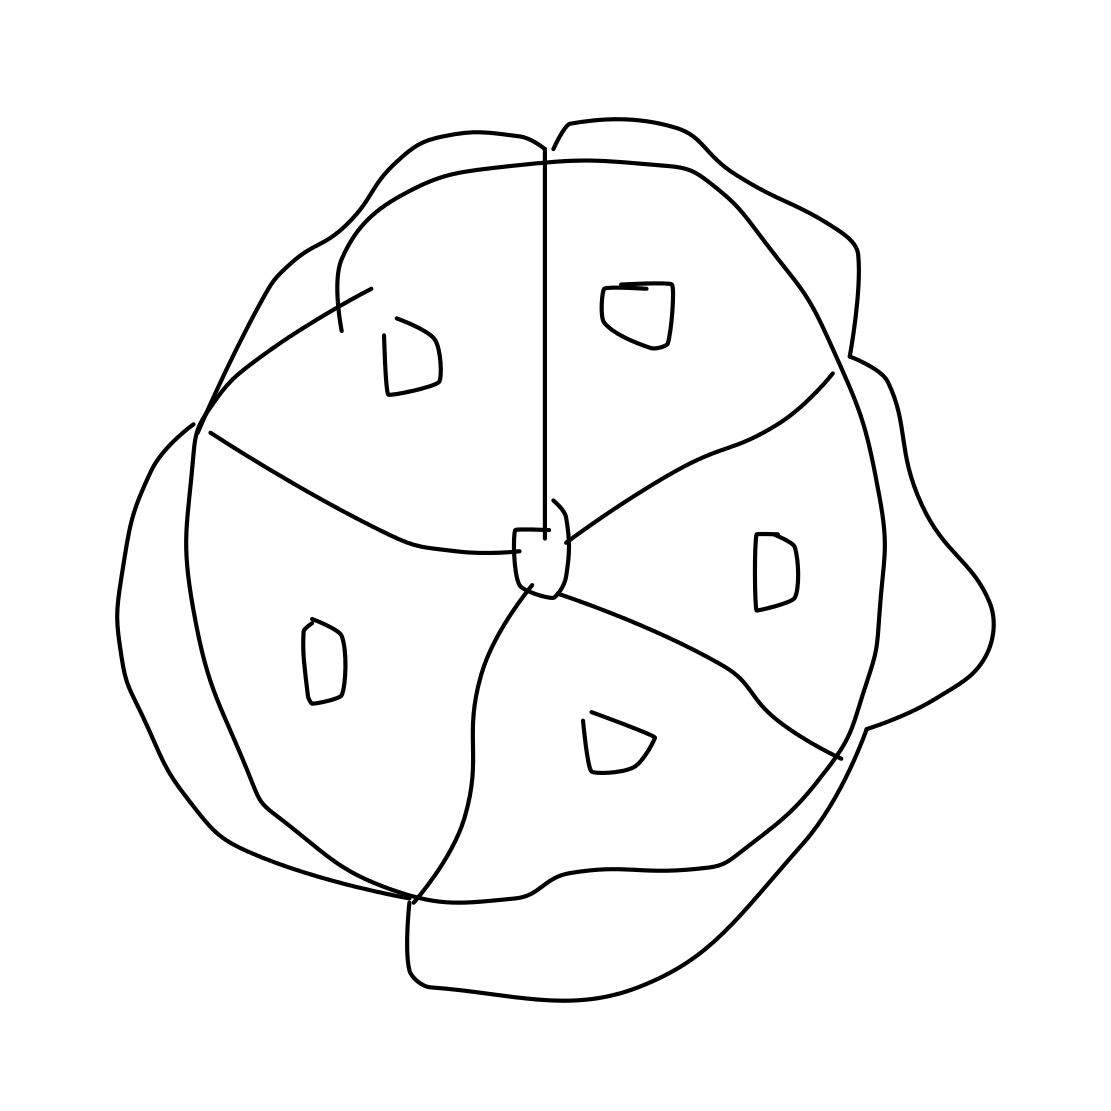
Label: pizza